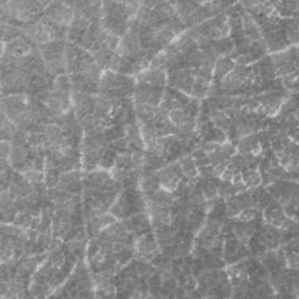
Label: frost